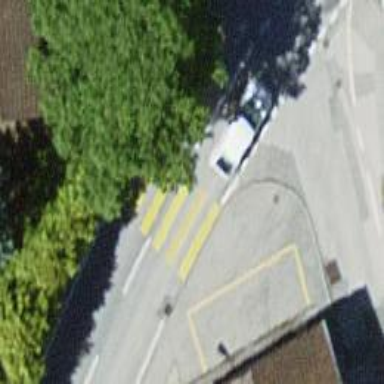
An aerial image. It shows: Zebra crossing on the road.